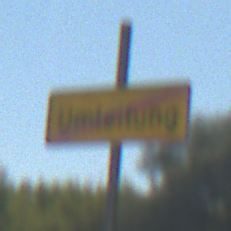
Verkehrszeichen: EndeDerUmleitungsankuendigung
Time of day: Midday
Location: Outdoor (Nature)
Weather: Clear
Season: Summer
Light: Natural